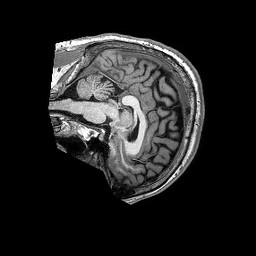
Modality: T1w
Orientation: sagittal
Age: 44
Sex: male
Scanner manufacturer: philips
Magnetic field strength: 3 T
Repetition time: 0.006591 s
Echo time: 0.002958 s